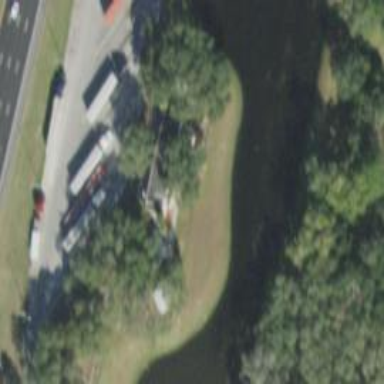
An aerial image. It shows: Rest area on the road.